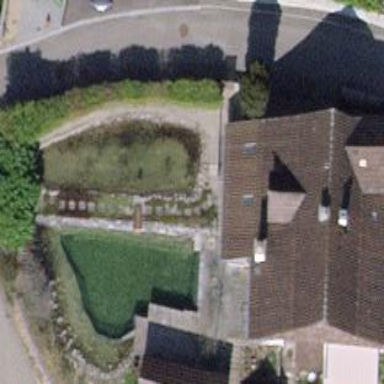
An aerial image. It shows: Swimming pool located in leisure land.